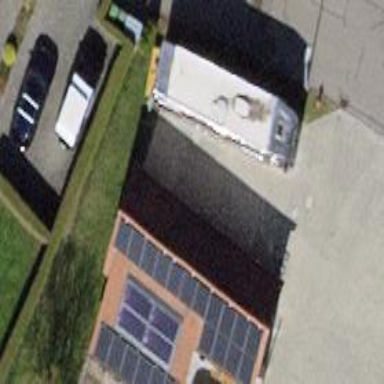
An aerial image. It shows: Garage building.